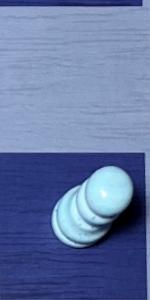
Label: Pawn_White